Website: apple-inc
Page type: customer-info-address
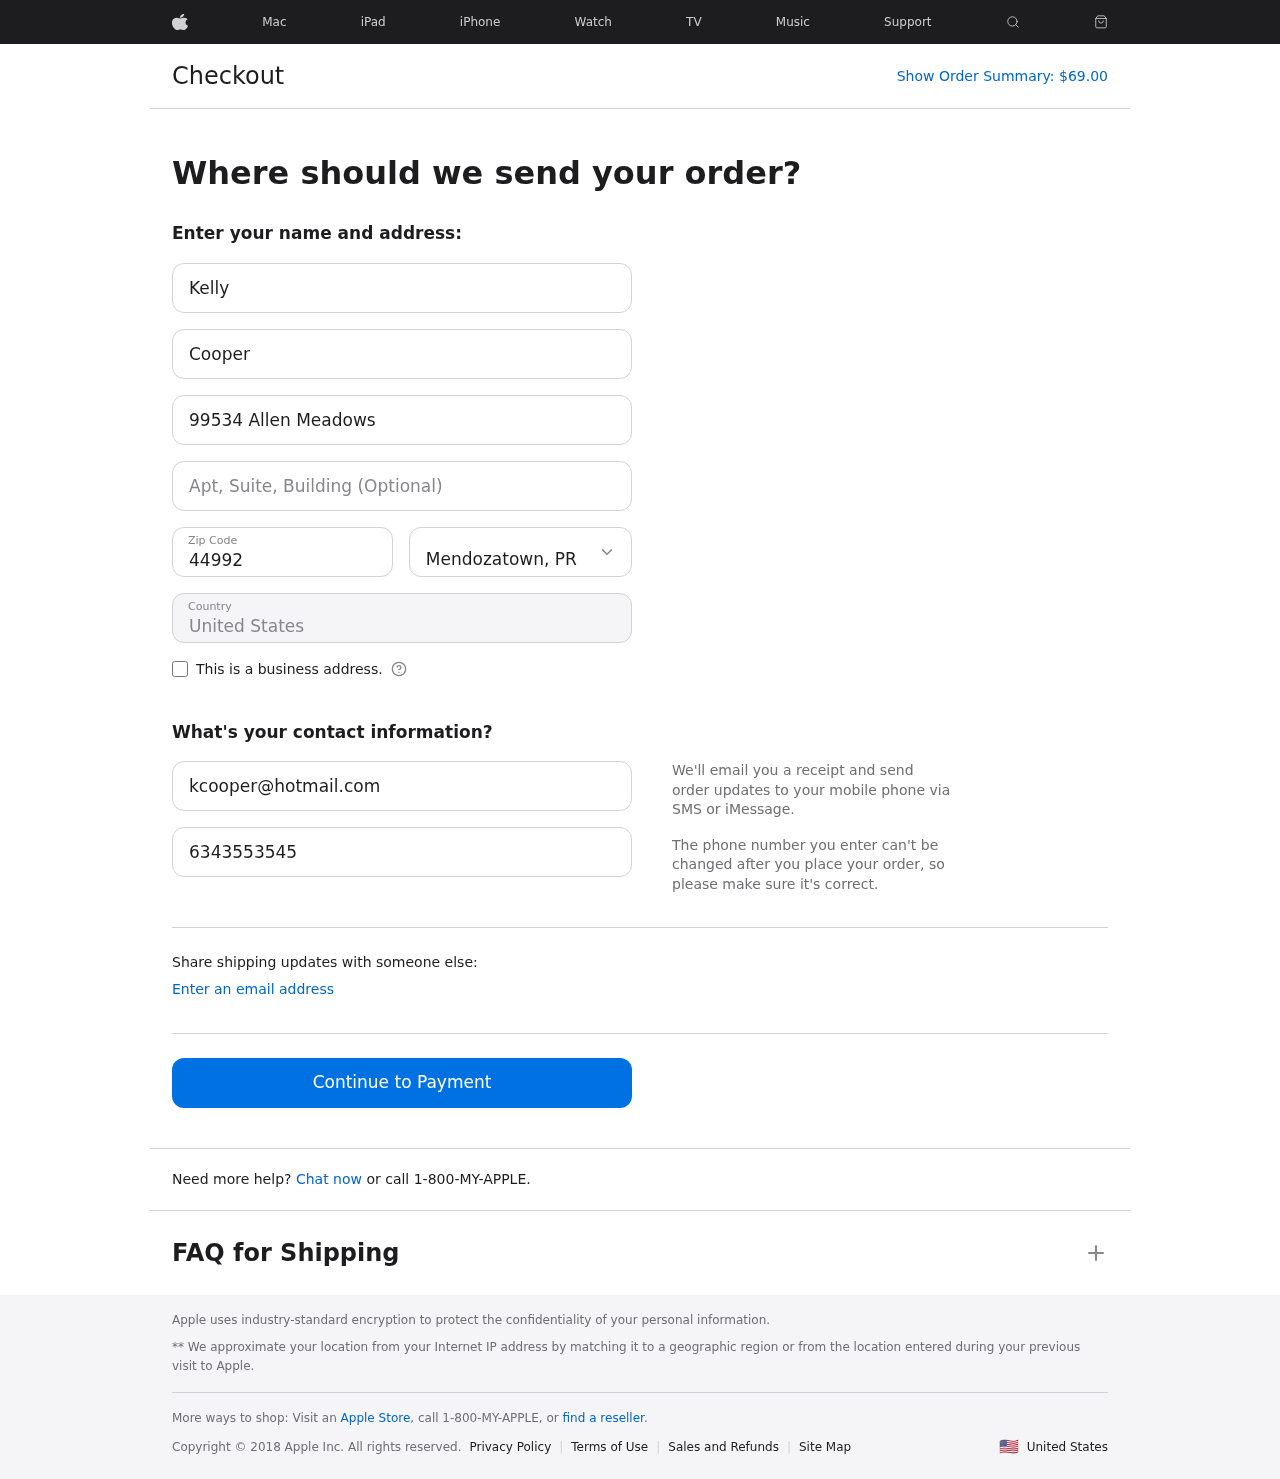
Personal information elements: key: PII_CITY_STATE
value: Mendozatown, PR
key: PII_COUNTRY
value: United States
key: PII_EMAIL
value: kcooper@hotmail.com
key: PII_FIRSTNAME
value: Kelly
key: PII_LASTNAME
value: Cooper
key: PII_PHONE
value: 6343553545
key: PII_POSTCODE
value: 44992
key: PII_STREET
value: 99534 Allen Meadows
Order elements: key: ORDER_TOTAL
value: $69.00